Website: macys
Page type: customer-info-address
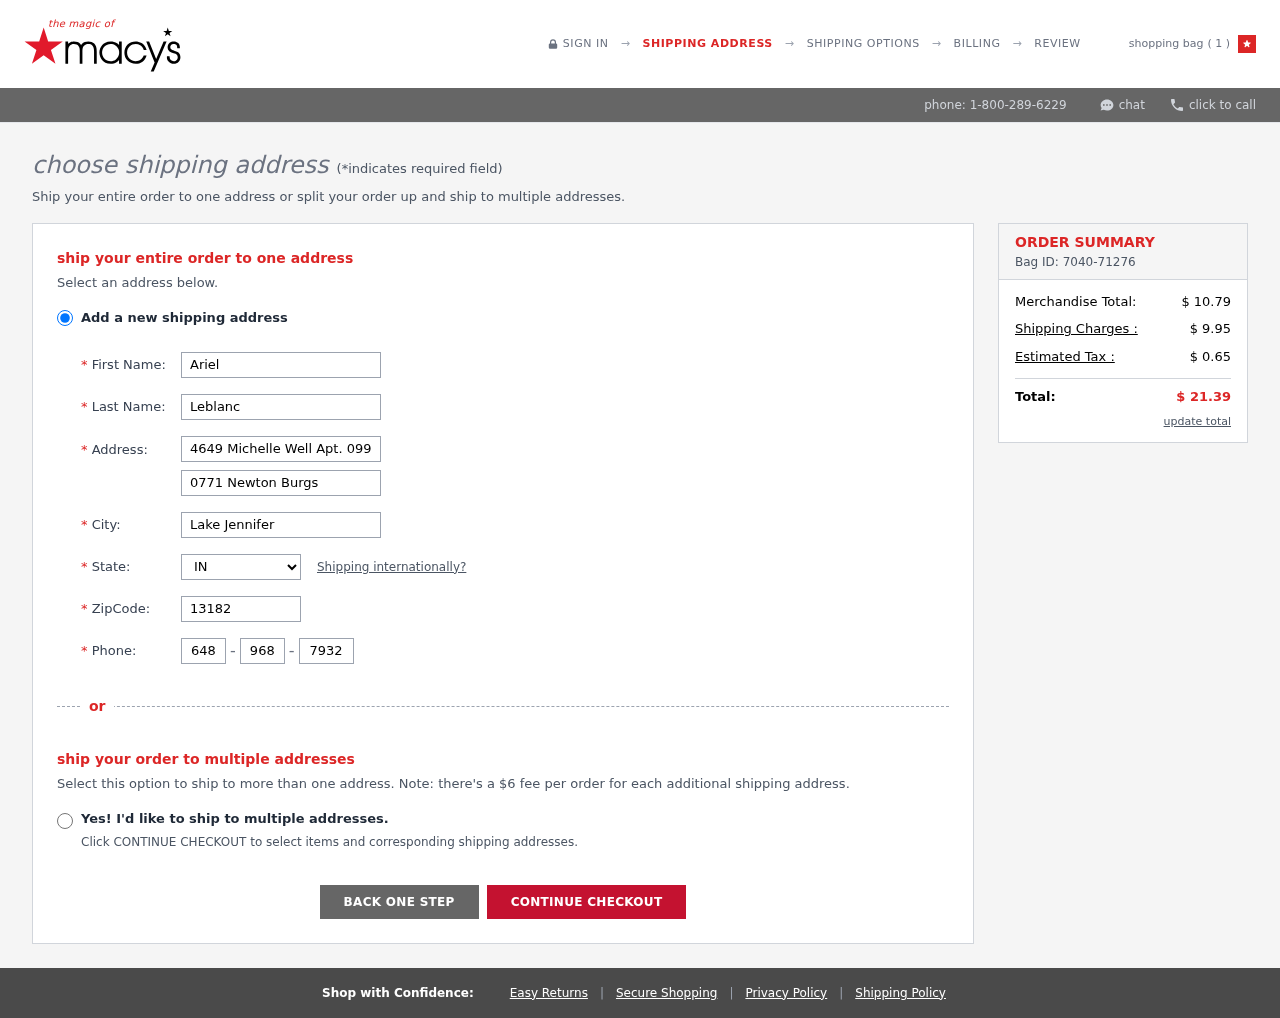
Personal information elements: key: PII_CITY
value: Lake Jennifer
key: PII_FIRSTNAME
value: Ariel
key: PII_LASTNAME
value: Leblanc
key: PII_PHONE_AREA
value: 648
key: PII_PHONE_PREFIX
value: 968
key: PII_PHONE_SUFFIX
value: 7932
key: PII_POSTCODE
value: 13182
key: PII_STATE_ABBR
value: IN
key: PII_STREET
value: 4649 Michelle Well Apt. 099
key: PII_STREET2
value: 0771 Newton Burgs
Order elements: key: ORDER_NUM_ITEMS
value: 1
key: ORDER_ID
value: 7040-71276
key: ORDER_SUBTOTAL
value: $ 10.79
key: ORDER_SHIPPING_COST
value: $ 9.95
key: ORDER_TAX
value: $ 0.65
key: ORDER_TOTAL
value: $ 21.39